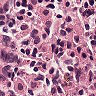
Metastatic tissue present: no